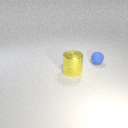
large yellow metal cylinder to the left of small blue rubber sphere